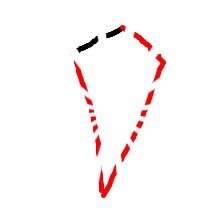
Shape: kite